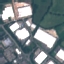
Land use / land cover class: Industrial